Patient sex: F
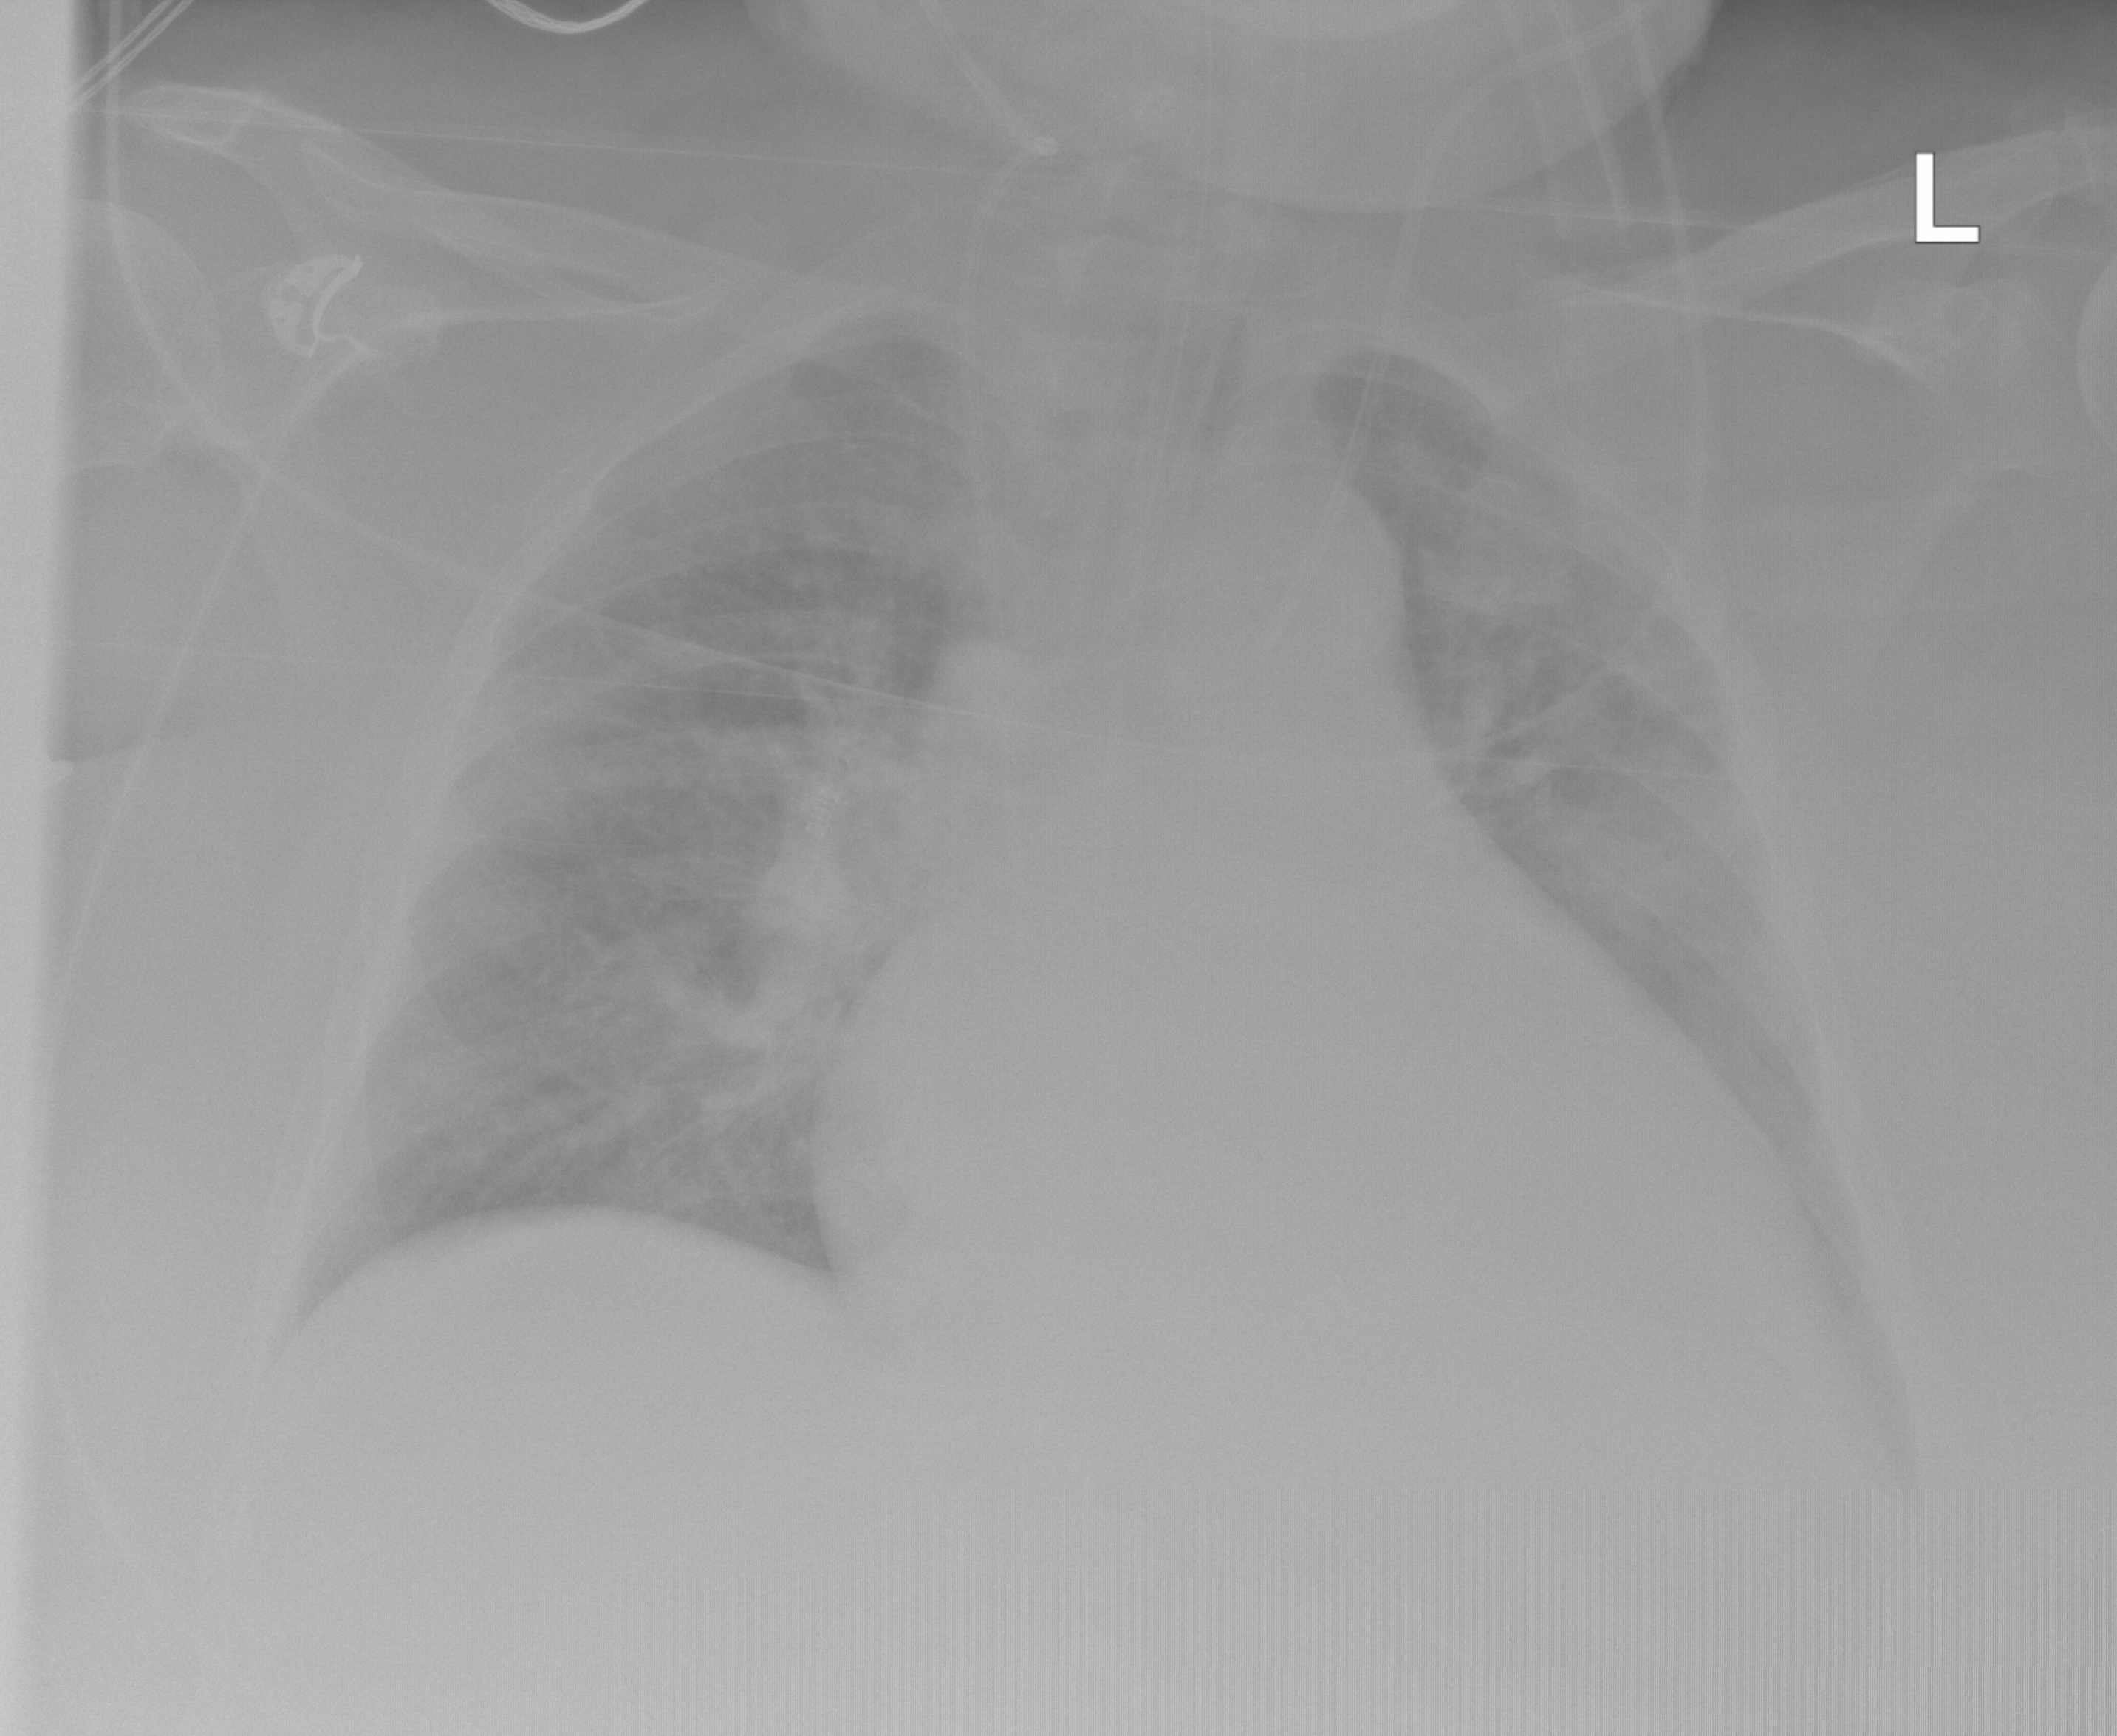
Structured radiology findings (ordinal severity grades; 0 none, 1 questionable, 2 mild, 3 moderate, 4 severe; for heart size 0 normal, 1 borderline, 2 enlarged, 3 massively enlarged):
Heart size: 3
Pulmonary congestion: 2
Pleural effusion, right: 0
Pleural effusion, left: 2
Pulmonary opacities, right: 0
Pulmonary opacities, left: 0
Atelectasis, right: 2
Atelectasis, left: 2